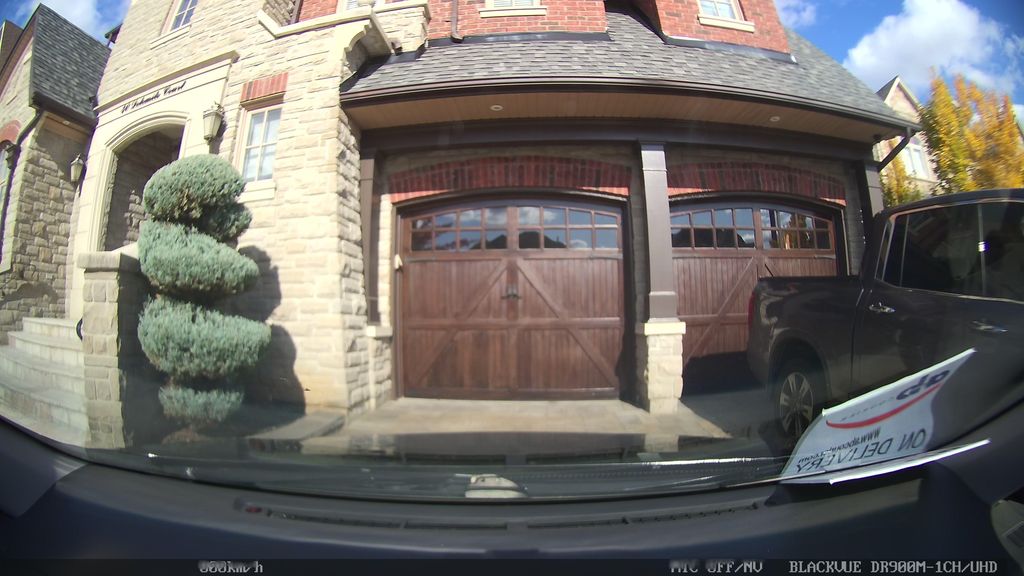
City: toronto